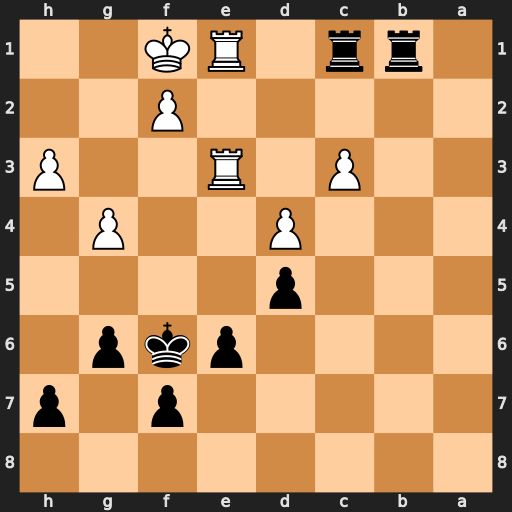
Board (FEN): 8/5p1p/4pkp1/3p4/3P2P1/2P1R2P/5P2/1rr1RK2
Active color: b
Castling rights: -
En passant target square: -
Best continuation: Rxe1+ Rxe1 Rxe1+ Kxe1 Kg5